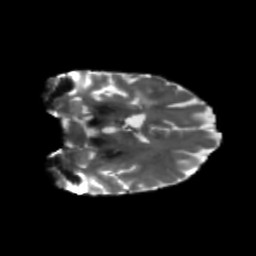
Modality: T2w
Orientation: coronal
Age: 50
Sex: female
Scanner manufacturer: siemens
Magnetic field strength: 3 T
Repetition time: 5.47 s
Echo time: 0.0854 s